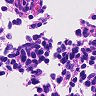
Metastatic tissue present: no